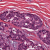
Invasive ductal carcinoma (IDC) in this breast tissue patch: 1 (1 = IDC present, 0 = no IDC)